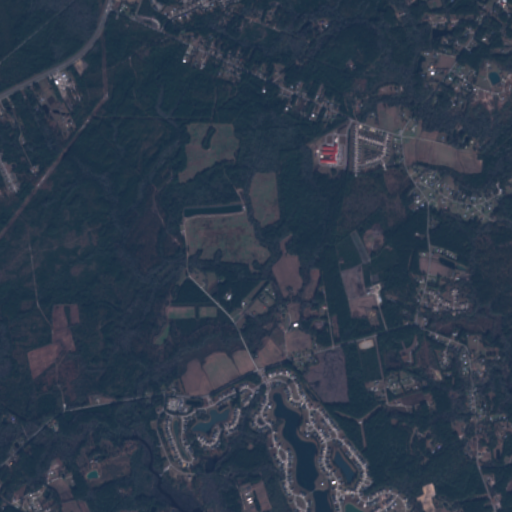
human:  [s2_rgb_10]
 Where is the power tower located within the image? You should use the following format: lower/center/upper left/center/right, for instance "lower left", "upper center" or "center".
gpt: The power tower is located in the upper left of the image.
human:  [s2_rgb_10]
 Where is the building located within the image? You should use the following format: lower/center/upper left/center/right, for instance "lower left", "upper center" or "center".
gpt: The building is located in the upper right of the image.
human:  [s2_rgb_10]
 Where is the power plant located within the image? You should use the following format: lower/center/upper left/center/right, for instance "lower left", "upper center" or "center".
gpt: There is no power plant in the image.